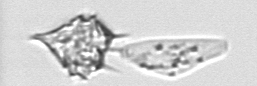
Label: Protoperidinium